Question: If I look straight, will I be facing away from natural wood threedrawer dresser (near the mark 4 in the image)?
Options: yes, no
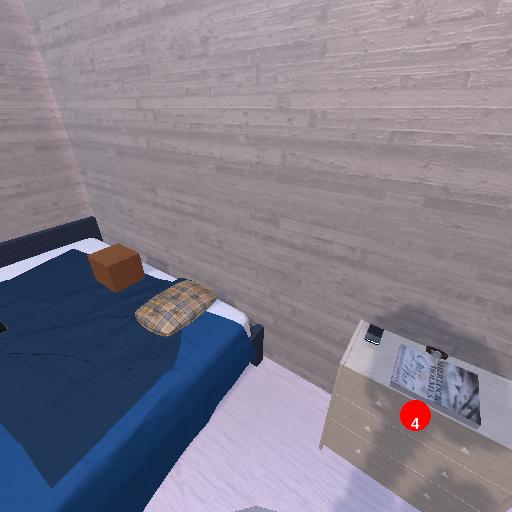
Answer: yes